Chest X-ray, PA view. Patient: 29 years old, sex M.
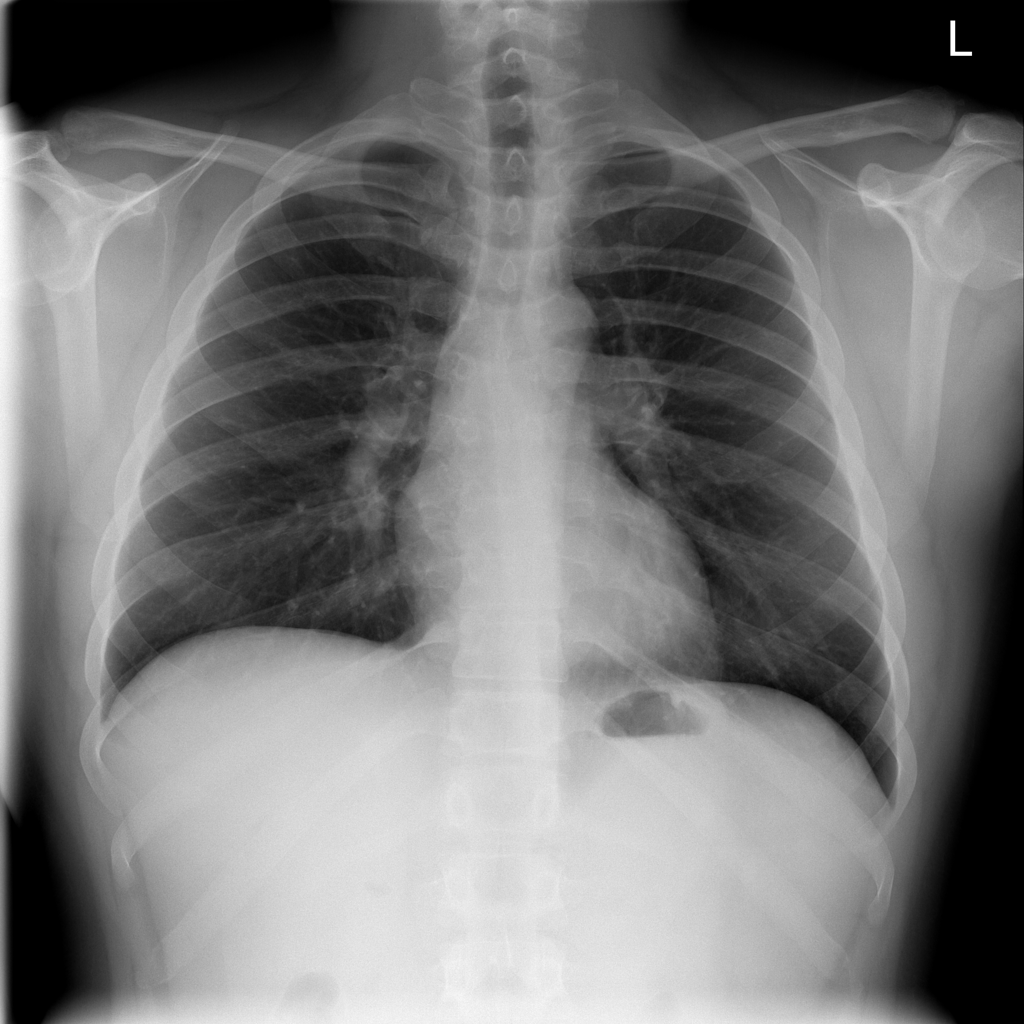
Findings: No Finding